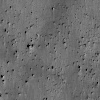
Atmospheric dust classification: not_dusty